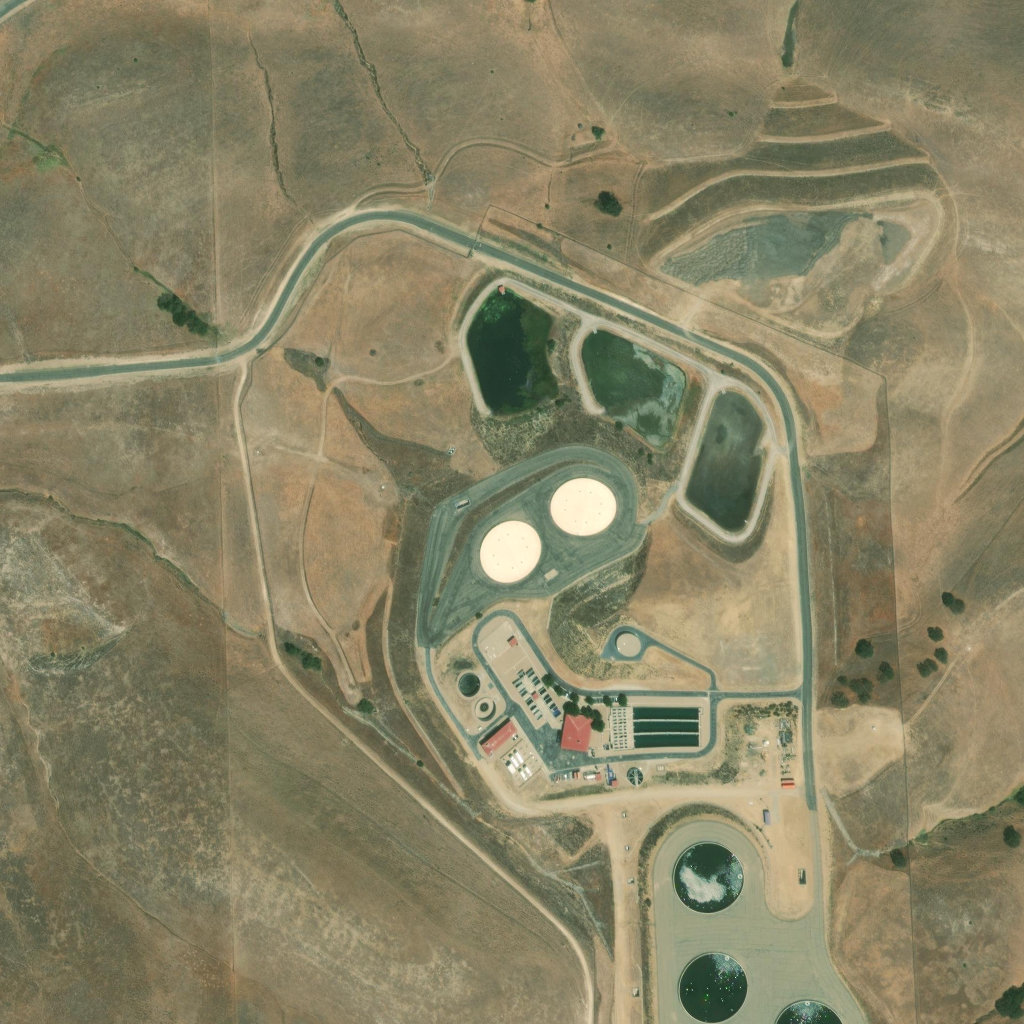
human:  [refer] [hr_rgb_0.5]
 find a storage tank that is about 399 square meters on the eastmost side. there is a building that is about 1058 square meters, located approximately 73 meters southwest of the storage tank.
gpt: <box>[[60, 61, 62, 63, 0]]</box>

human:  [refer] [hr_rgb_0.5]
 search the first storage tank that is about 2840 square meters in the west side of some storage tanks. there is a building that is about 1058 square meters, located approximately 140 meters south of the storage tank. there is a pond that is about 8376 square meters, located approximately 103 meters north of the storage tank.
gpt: <box>[[46, 50, 53, 57, 0]]</box>

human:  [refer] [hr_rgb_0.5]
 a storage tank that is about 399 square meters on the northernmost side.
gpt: <box>[[60, 61, 62, 63, 0]]</box>